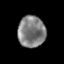
Tissue: prostate
Cell type: Endothelial cells
Senescence score: 0.3261
Nuclear area (px): 842
Mean DAPI intensity: 127.802